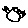
Label: bird